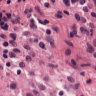
Metastatic tissue present: no